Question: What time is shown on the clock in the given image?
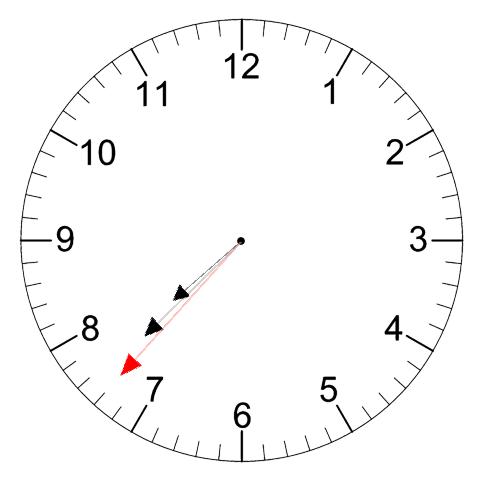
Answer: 07:37:37